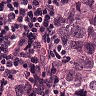
Metastatic tissue present: yes